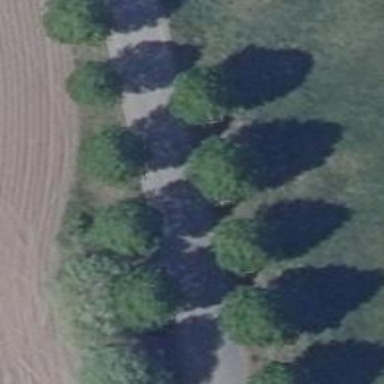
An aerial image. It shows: Avenue of deciduous broadleaved trees.